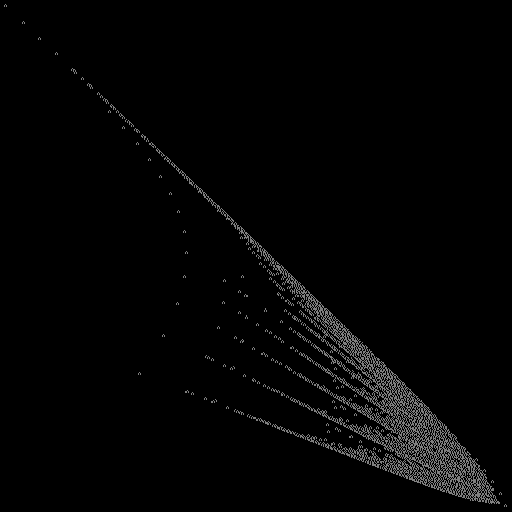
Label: drumlin